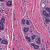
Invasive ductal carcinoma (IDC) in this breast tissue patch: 0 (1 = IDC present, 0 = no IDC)